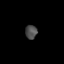
Tissue: lung
Cell type: Epithelial cells
Senescence score: 0.2208
Nuclear area (px): 162
Mean DAPI intensity: 76.34